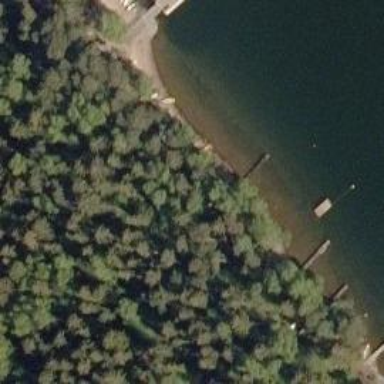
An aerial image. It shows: Man-made pier.